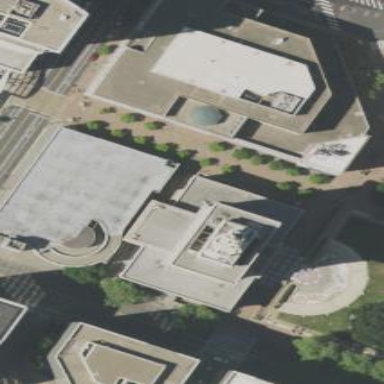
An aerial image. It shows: Historic public townhall building.